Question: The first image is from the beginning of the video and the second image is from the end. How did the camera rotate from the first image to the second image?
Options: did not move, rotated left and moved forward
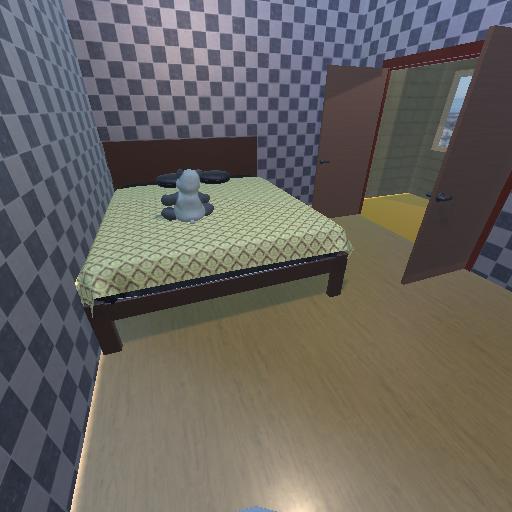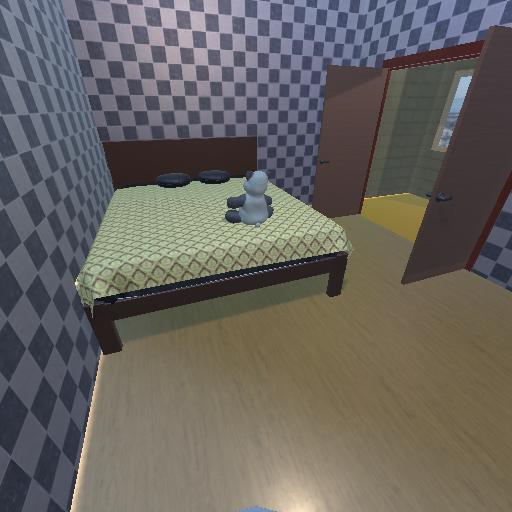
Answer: did not move